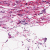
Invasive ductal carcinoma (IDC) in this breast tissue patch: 0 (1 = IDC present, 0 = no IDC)